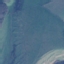
Label: Pasture